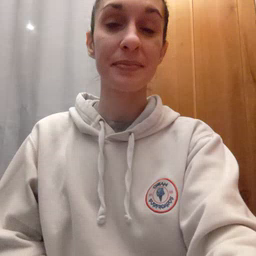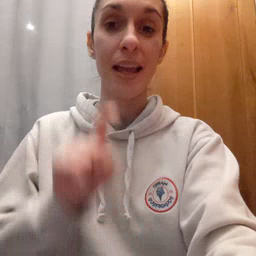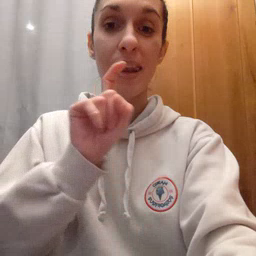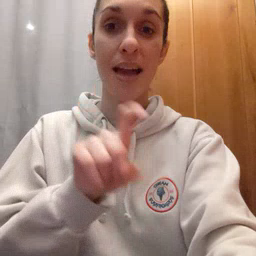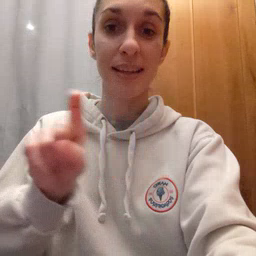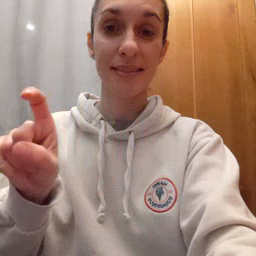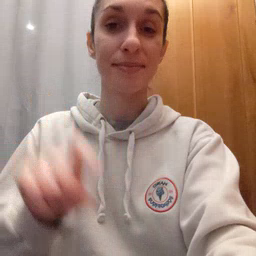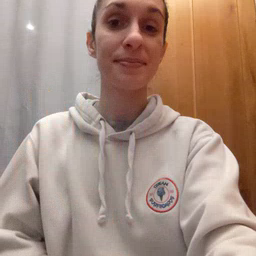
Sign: closet